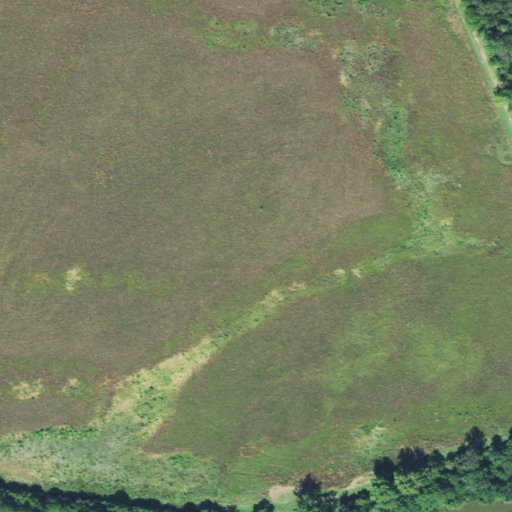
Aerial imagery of valley in Ohio named Paint Valley containing pasture, deciduous forest, herbaceous wetlands, and open water